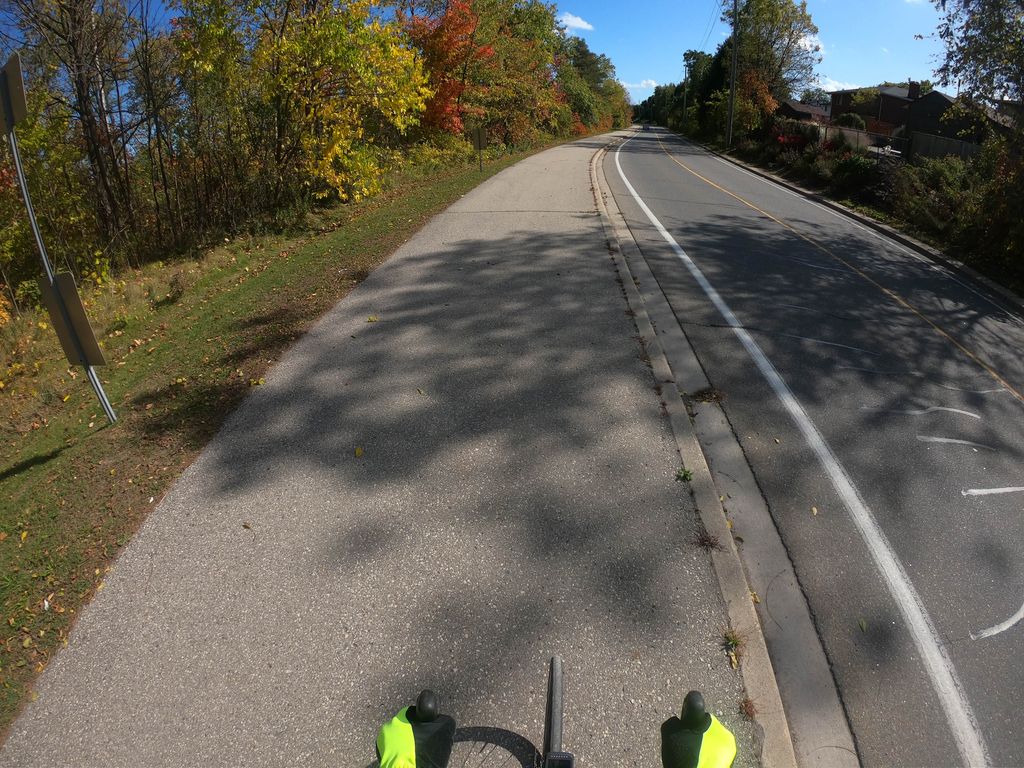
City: kitchener-waterloo